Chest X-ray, PA view. Patient: 34 years old, sex M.
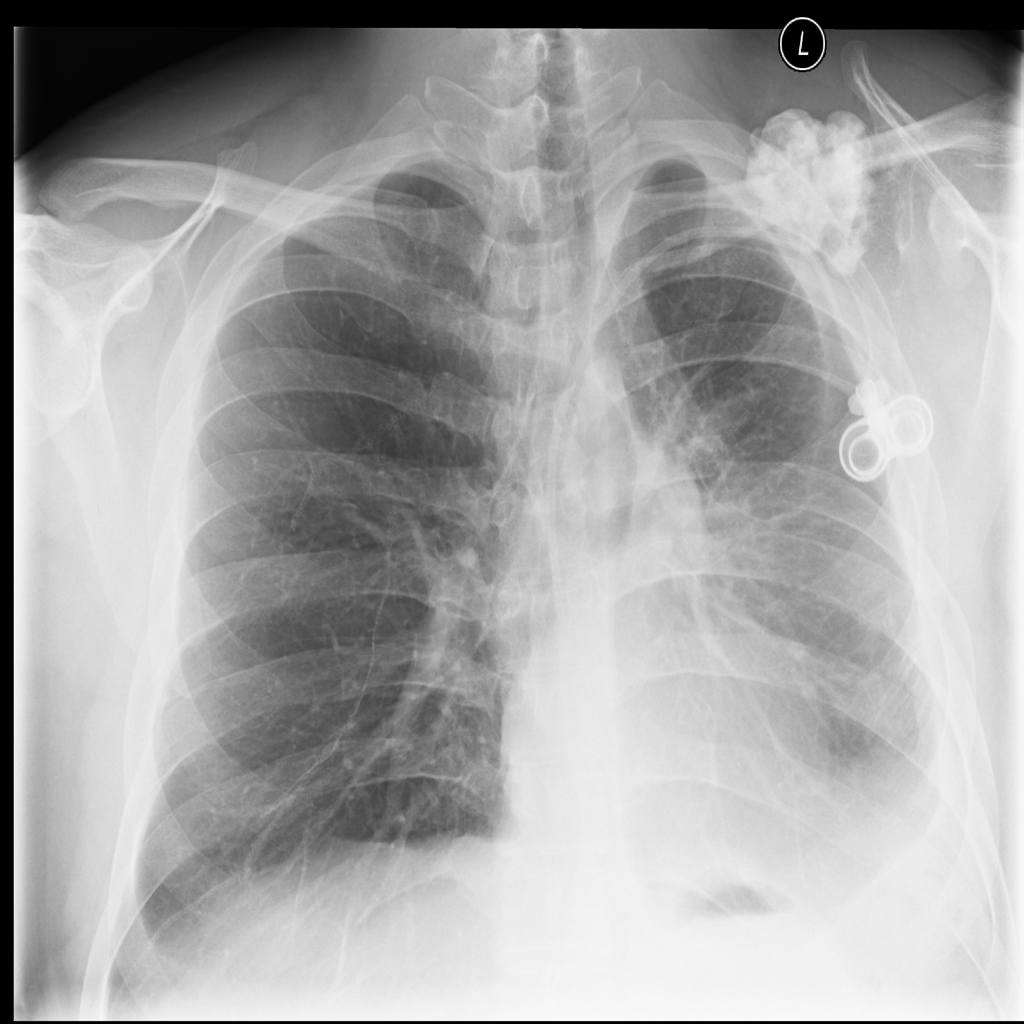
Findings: Effusion, Mass